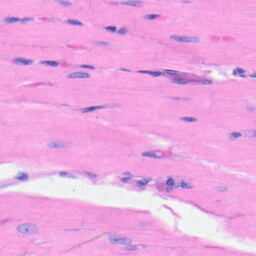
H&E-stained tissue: Heart